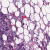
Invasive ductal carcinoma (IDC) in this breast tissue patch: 1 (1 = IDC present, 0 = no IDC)